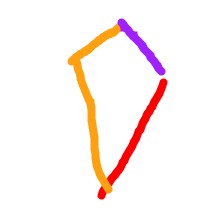
Shape: kite